Aerial crown-view tile of a tropical tree (Barro Colorado Island, Panama), acquired 20240918:
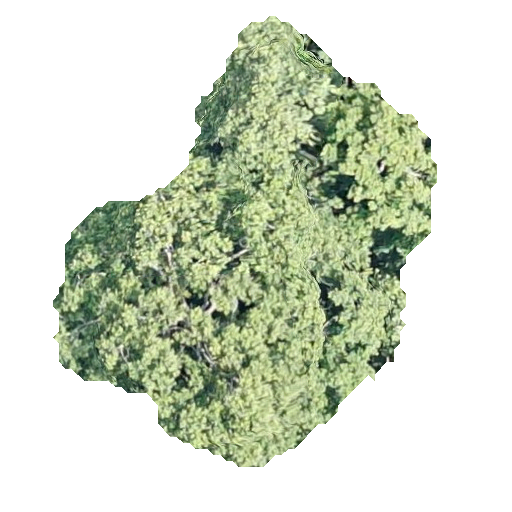
Species: Cordia alliodora
GBIF accepted scientific name: Cordia alliodora
Crown area: 163.645 m²